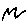
Label: zigzag